Question: This is my simple code of menu
'''
<ul id="admin-ul">
<li id="admin-li" class="no1"><a href="dodaj.php">Dodaj informacije za sdf dsf dsfdddd</a></li>
<li id="admin-li" class="no2"><a href="pregledaj.php">Pregledaj</a></li>
<li id="admin-li" class="no3"><a href="veterinari.php">Veterinari</a></li>
<li id="admin-li" class="no4"><a href="../logout.php">Logout</a></li>
</ul>
'''
and CSS
'''
ul#admin-ul
{
list-style-type:none;
margin:0;
padding:0;
}
li#admin-li
{
display:inline-block;
width:24%;
height:270px;
}
ul li a
{
display:block;
height:270px;
line-height:270px;
text-align:center;
}
'''
I would like to know how to wrap my text because it is showing like this
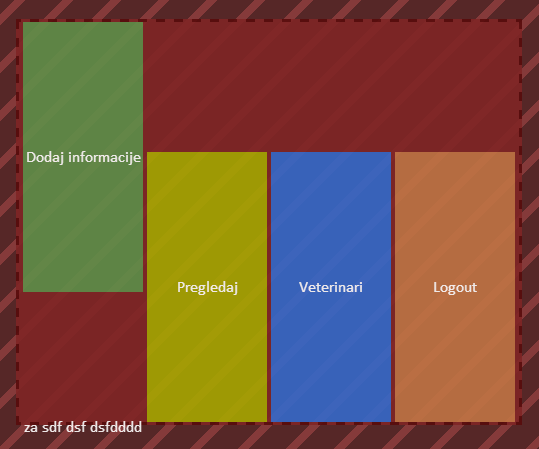
Answer: Try this out:
'''
ul#admin-ul
{
list-style-type:none;
margin:1em 0 0 0;
padding:0;
}
li#admin-li
{
display:table;
width:24%;
position:relative;
float:left;
overflow:hidden;
height:270px;
margin: 0 3px;
}
ul li a
{
display:table-cell;
vertical-align:middle;
height:270px;
text-align:center;
}
'''
Derived from here: <URL>
This doesn't work in IE7 standard mode, but pretty much everything else is good.